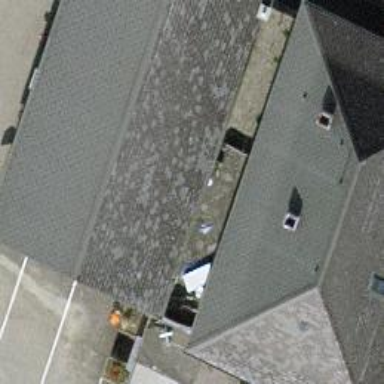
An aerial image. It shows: Building with gabled roof.